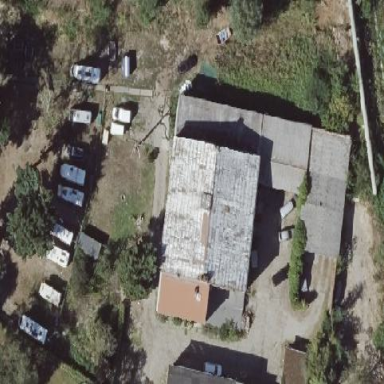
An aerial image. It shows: Commercial building with gabled roof.